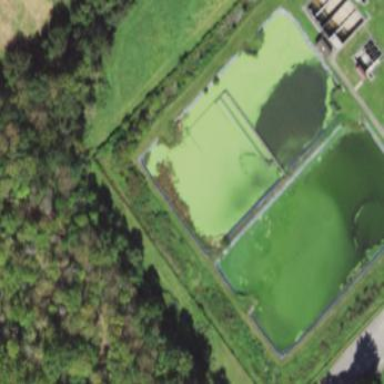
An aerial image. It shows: Sewage reservoir.